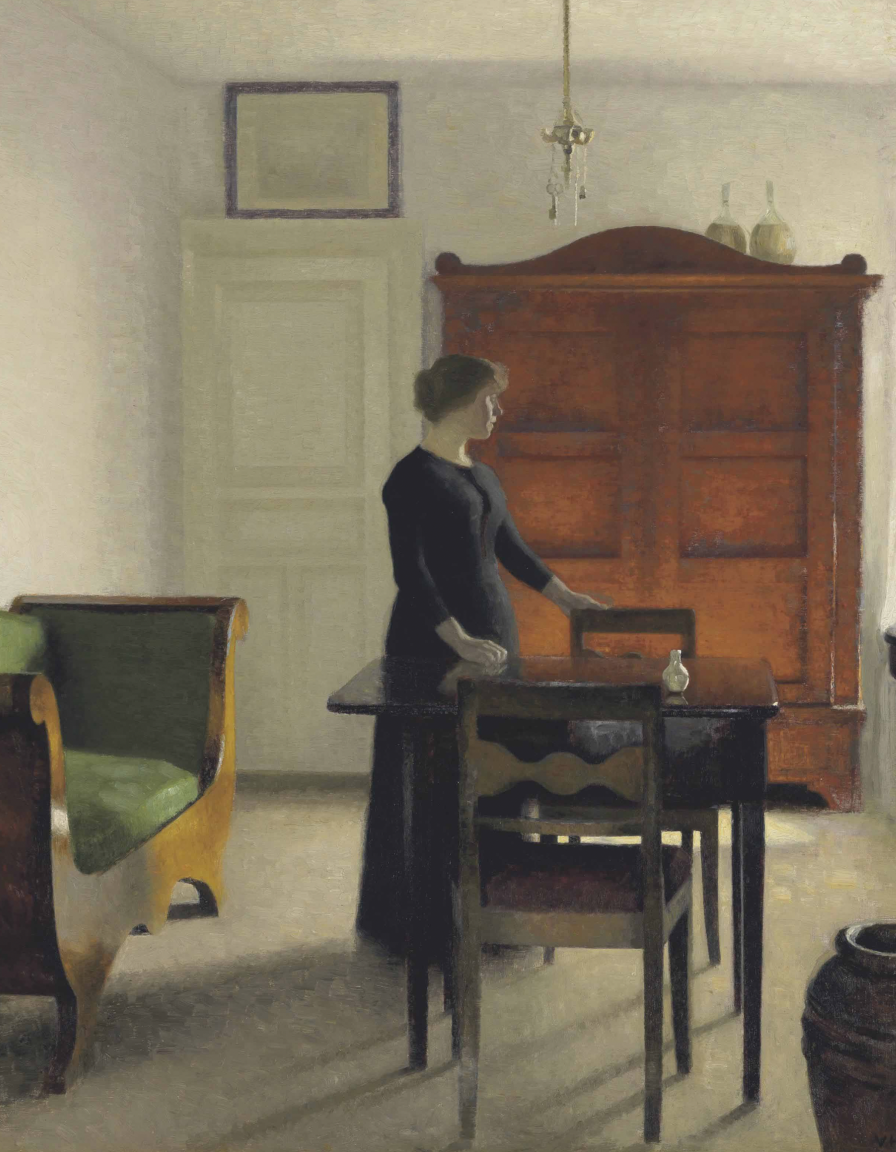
portrait painting, wide, soft diffused light, woman in dark dress in profile next to a table with one hand resting on table and one hand holding chair back, large dark wooden cabinet behind her, white door, green sofa,white panelled door, painting above the door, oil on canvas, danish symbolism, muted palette